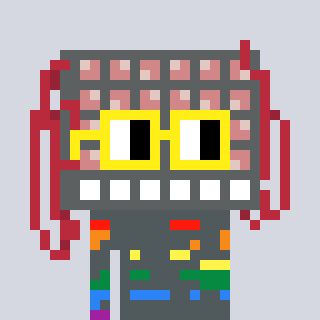
a pixel art character with square yellow glasses, a turing-shaped head and a gold-colored body on a cool background